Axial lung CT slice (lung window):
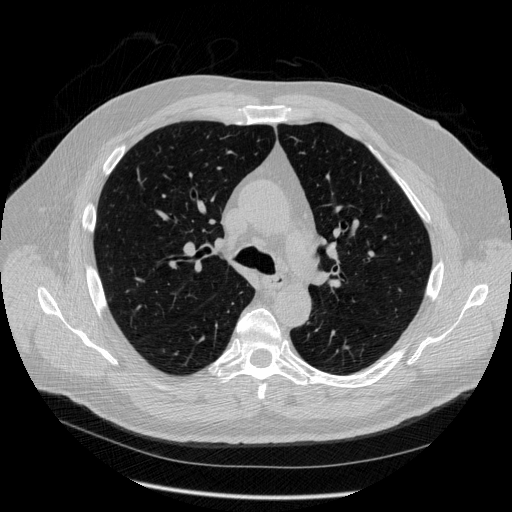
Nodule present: no